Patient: sex F, age 51
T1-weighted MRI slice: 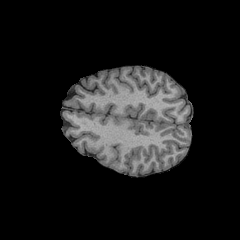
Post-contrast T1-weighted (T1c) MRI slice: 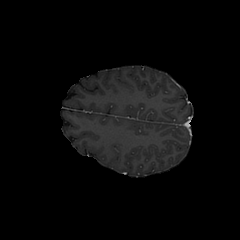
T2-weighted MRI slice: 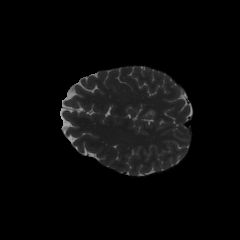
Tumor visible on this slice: no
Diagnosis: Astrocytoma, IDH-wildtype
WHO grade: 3